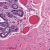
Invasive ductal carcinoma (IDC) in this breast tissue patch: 0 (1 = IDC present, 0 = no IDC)